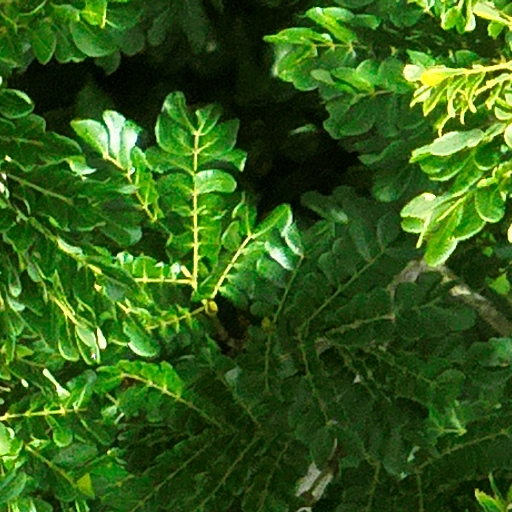
Species: Jupunba macradenia
GBIF accepted scientific name: Jupunba macradenia
Crown area (m\u00b2): 214.524